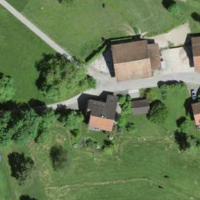
EUNIS habitat code: 55
Species observed at this site:
Cornus sanguinea